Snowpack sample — Rabbit Ears Pass, Jackson County, Colorado, USA (12/17/25, 1:08 PM MST)
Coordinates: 40.387, -106.625
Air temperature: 34 °F
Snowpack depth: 46 cm
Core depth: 30 cm
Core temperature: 24.8 °F
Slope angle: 6°, slope face: 165°
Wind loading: medium
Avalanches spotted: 0
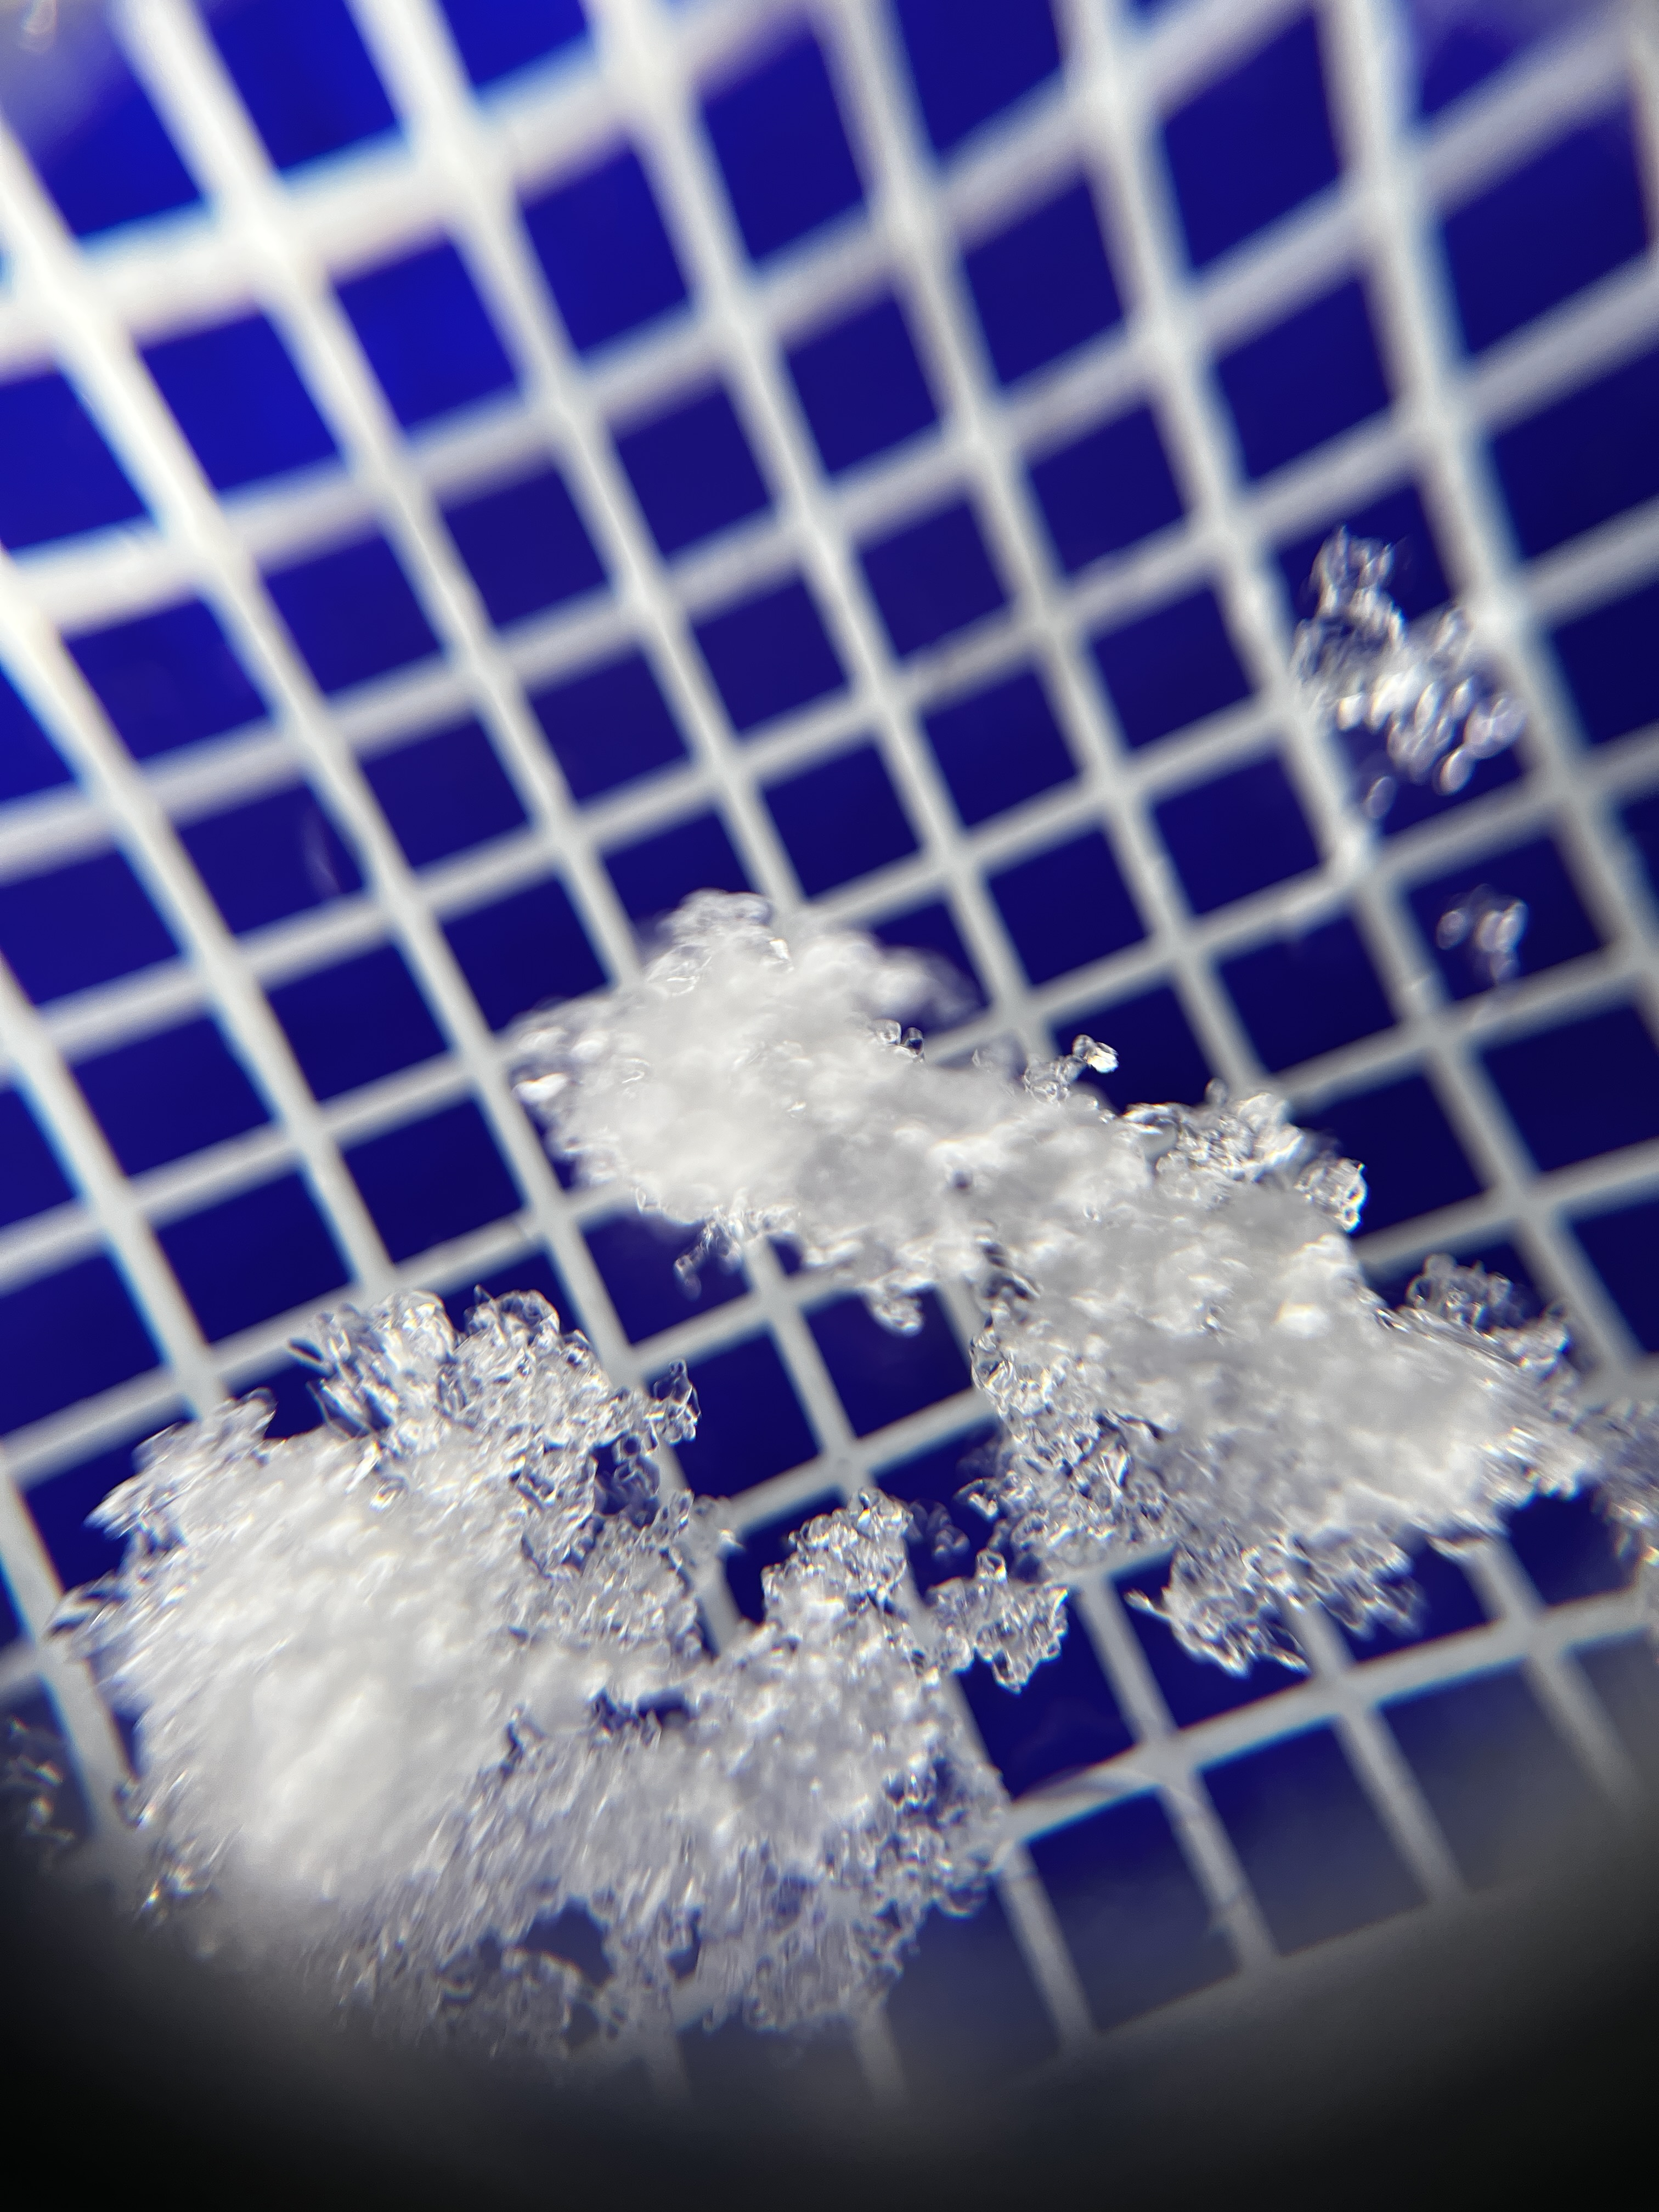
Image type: magnified_profile
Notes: No avalanches spotted nearby, although collected in a meadowy area with minimal risk on this face of the pass.